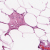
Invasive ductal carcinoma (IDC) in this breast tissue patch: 0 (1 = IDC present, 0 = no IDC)